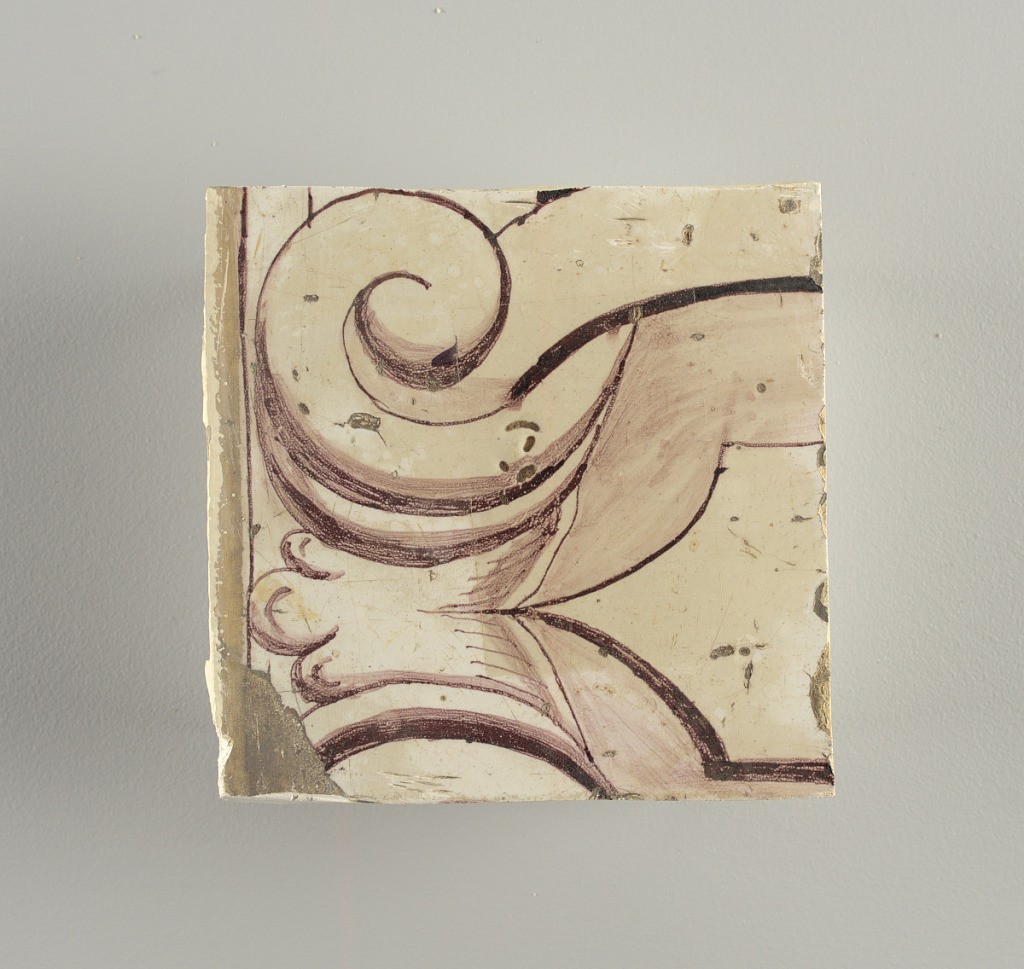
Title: Wall facing
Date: ca. 1725
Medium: tin-glazed earthenware, underglaze
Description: Running design for a frieze or a dado, composed of scrolls of foliage and strapwork, and four repeating motifs--a seated woman in a small upright oval medallion, a putto seated on a rocailled base, and strapwork in axial pattern.  The various panels, A to F, show various repeats of the same design, all being five tiles high and a varying number of tiles wide.